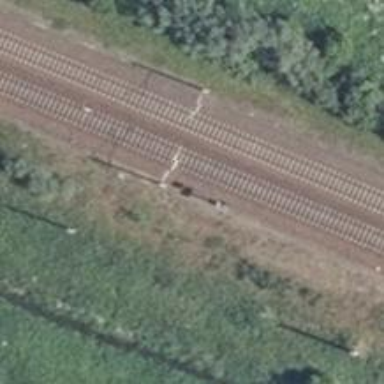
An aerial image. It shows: Railway signal.